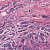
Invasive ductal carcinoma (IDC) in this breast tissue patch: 1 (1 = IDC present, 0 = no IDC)